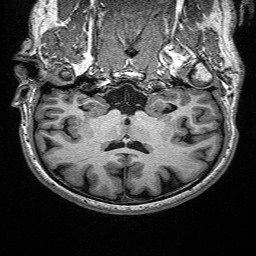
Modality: T1w
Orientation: sagittal
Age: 25
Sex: male
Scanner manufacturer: siemens
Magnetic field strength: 3 T
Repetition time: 2.4 s
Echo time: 0.03 s